Field crop: tomato
Growth stage: 1
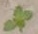
Species: solanum